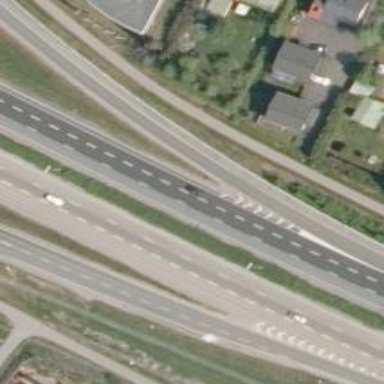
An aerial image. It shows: Asphalt trunk link road.